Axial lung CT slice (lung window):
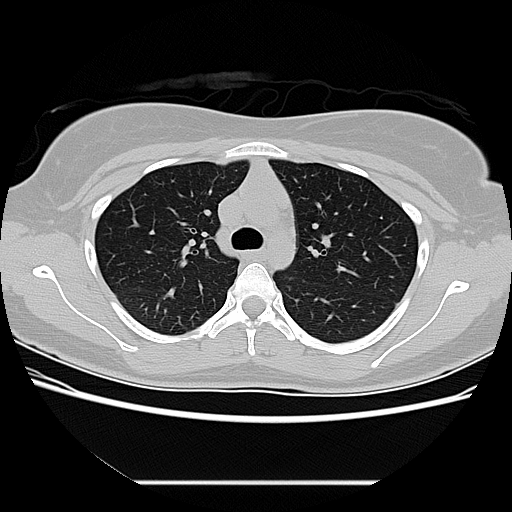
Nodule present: no